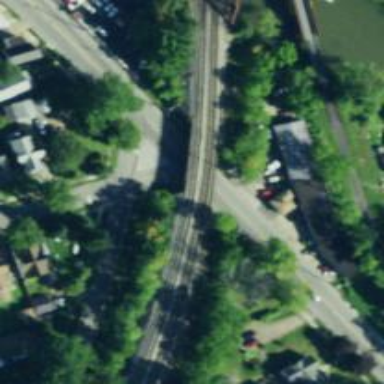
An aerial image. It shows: Railway bridge with beam structure.